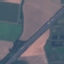
Land use / land cover class: Highway